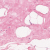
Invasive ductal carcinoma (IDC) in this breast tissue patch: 0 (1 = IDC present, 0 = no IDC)